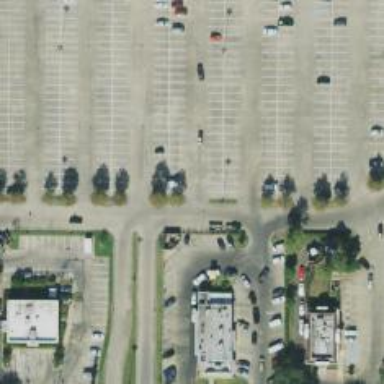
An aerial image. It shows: Parking space.